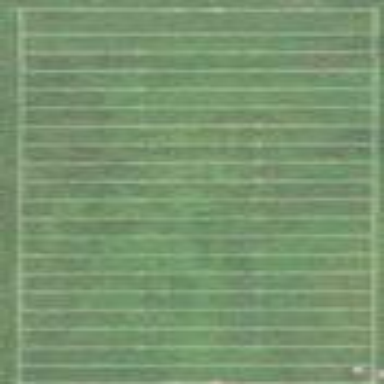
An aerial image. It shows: American football pitch.